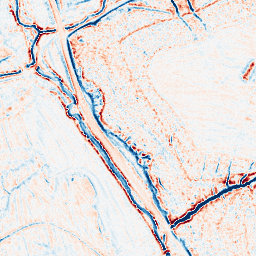
Category: edge_preserving
Decomposition family: bilateral
Decomposition parameters: d: 9
sigma_color: 75
sigma_space: 100
Upsampling method: sinc_blackman
Upsampling parameters: scale: 2
kernel_size: 16
Upsampling scale: 2